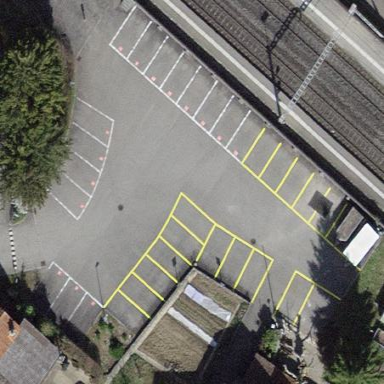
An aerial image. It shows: Parking area with park and ride facility.